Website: apple
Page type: customer-info-address
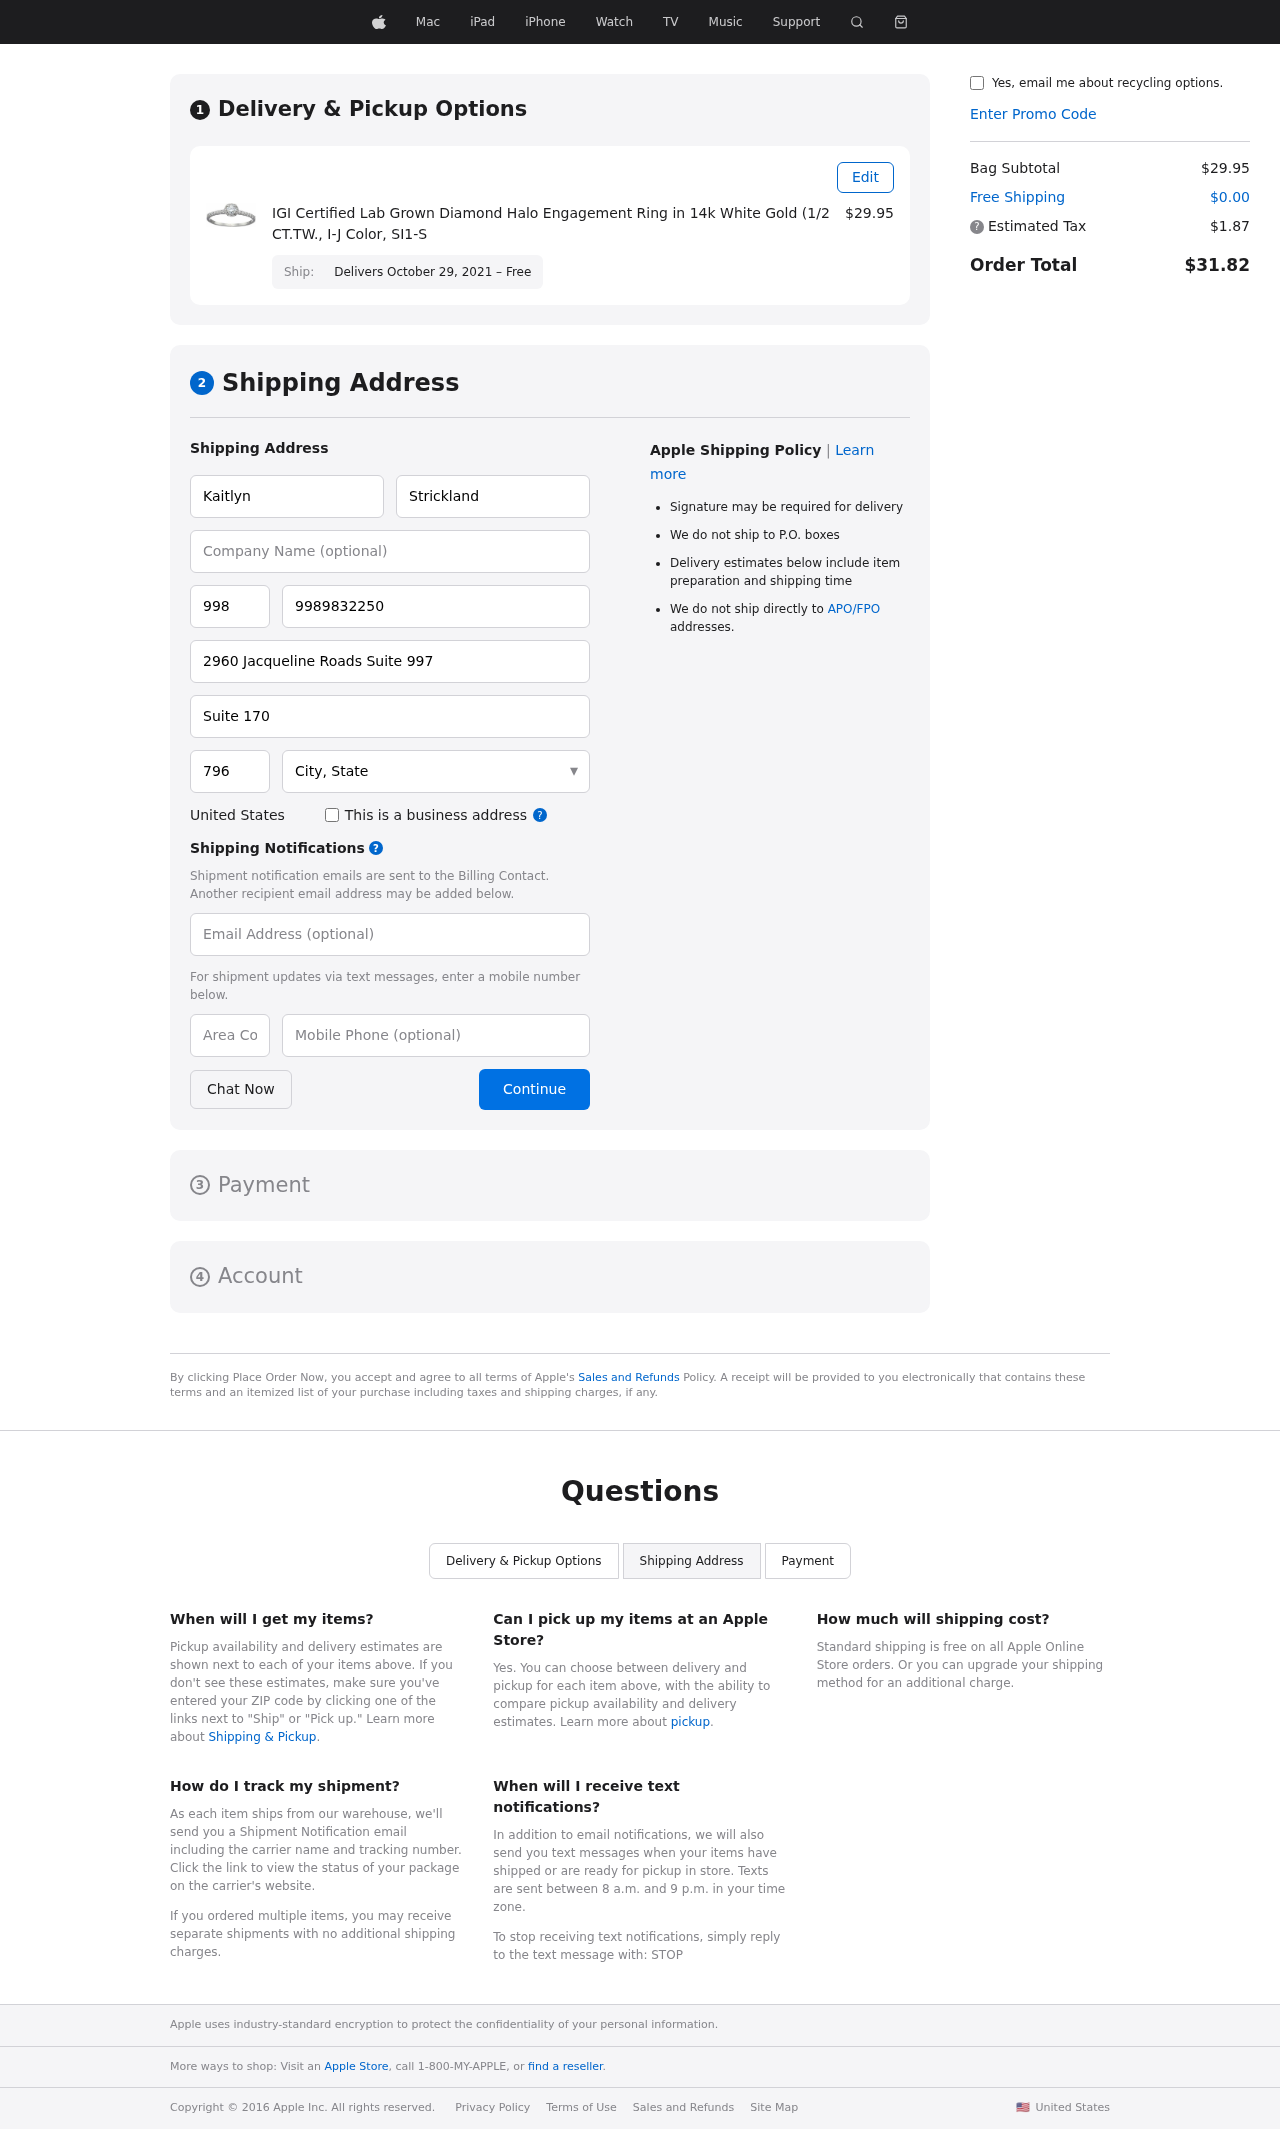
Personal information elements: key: PII_CITY_STATE
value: Jonesborough, TX
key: PII_COUNTRY
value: United States
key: PII_EMAIL
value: kaitlyn.strickland@gmail.com
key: PII_FIRSTNAME
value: Kaitlyn
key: PII_LASTNAME
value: Strickland
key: PII_PHONE
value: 9989832250
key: PII_PHONE_ALT
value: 6284219087
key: PII_PHONE_ALT_AREA
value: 628
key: PII_PHONE_AREA
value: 998
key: PII_POSTCODE
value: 79616
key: PII_STREET
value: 2960 Jacqueline Roads Suite 997
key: PII_STREET2
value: Suite 170
Product elements: key: PRODUCT1_NAME
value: IGI Certified Lab Grown Diamond Halo Engagement Ring in 14k White Gold (1/2 CT.TW., I-J Color, SI1-S
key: PRODUCT1_PRICE
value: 29.95
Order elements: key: ORDER_DELIVERY_DATE
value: Delivers October 29, 2021 – Free
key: ORDER_SUBTOTAL
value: $29.95
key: ORDER_SHIPPING_COST
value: $0.00
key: ORDER_TAX
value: $1.87
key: ORDER_TOTAL
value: $31.82